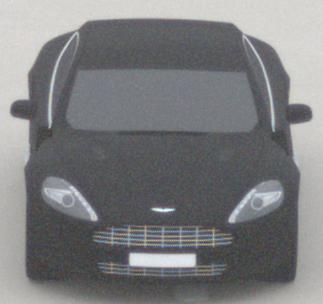
Make: Aston Martin
Model: Rapide
Detailed model: Rapide
Model produced from: 2010/03
Model produced until: 2013/07
Doors: 5
Color: black
Road condition: dry road
Daytime: midday
Contrast: low contrast